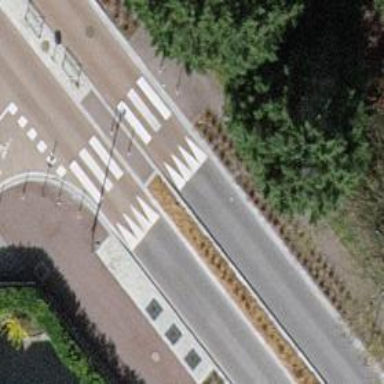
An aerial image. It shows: Traffic hump for calming the traffic.